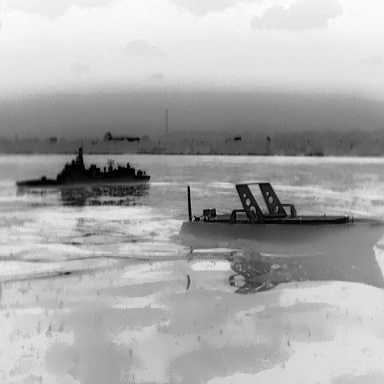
There are two objects shown in the infrared image, including a warship, and a canoe.